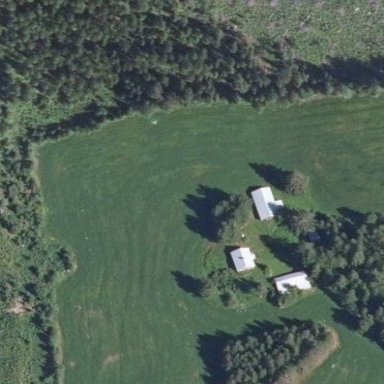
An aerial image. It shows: Farmyard area.